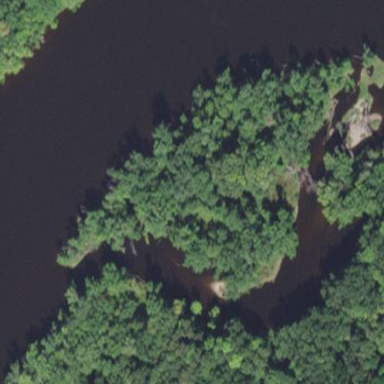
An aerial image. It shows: Islet covered with woodland.